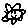
Label: flower